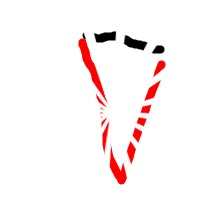
Shape: triangle